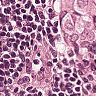
Metastatic tissue present: yes